Interaction volume radius: 5 \u00c5
Interaction volume height: 10 \u00c5
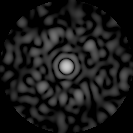
Disorder parameter: 0.8559